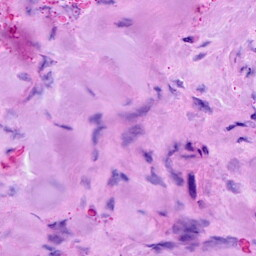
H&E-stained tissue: Breast